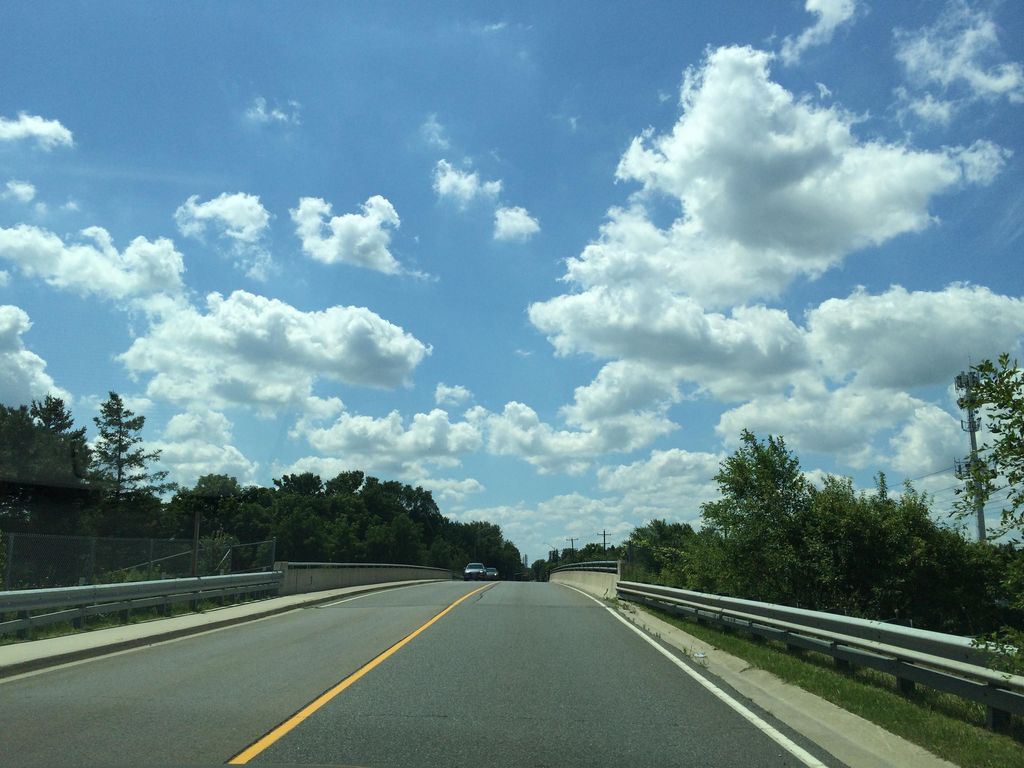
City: hamilton